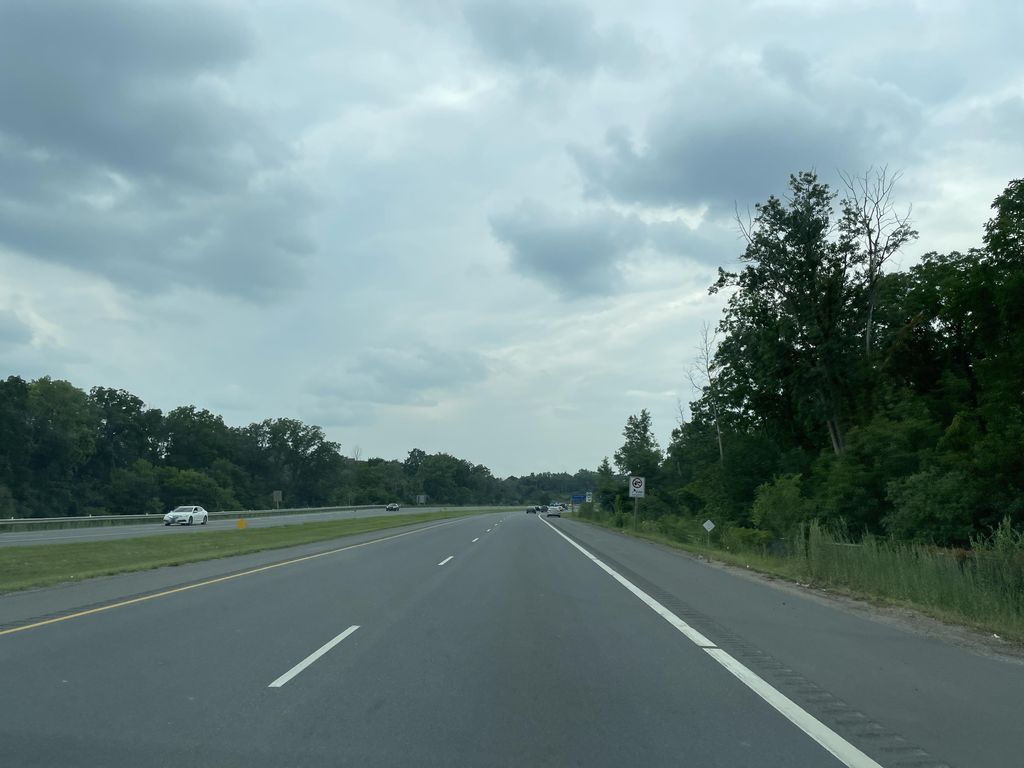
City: hamilton